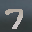
Label: 7